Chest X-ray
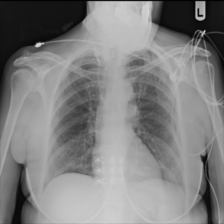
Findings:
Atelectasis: negative
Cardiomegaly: negative
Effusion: negative
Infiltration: negative
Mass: negative
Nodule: negative
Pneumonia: negative
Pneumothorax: negative
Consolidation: negative
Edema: negative
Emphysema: negative
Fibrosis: negative
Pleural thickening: negative
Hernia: negative